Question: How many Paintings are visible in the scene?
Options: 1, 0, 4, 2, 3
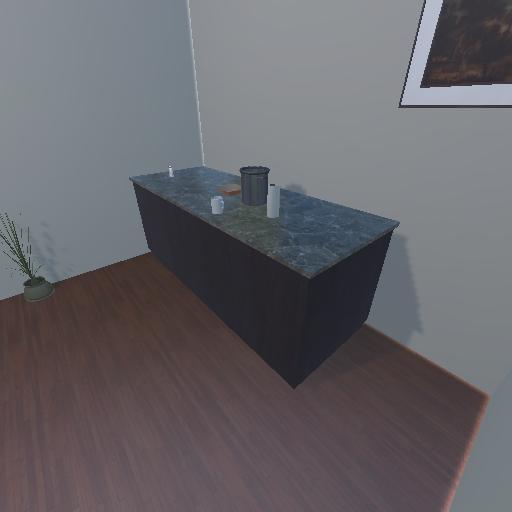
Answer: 1